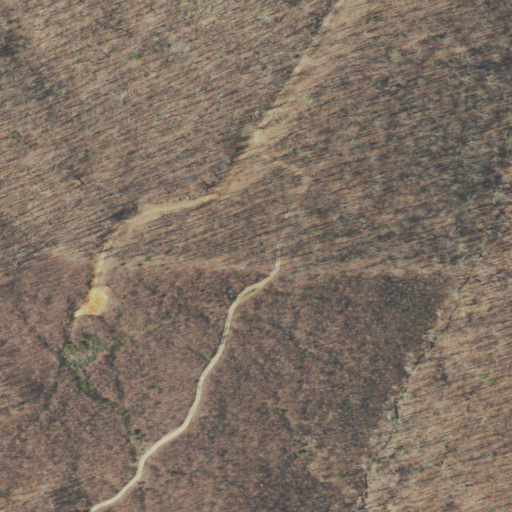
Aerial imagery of mountain in Tennessee named Willet Mountain containing deciduous forest and shrub